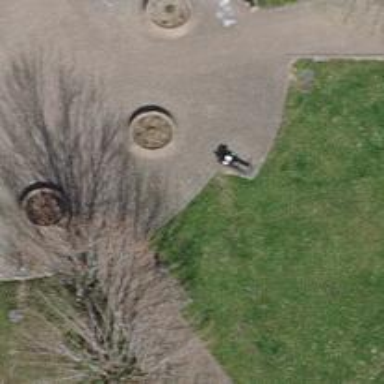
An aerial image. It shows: Bench.